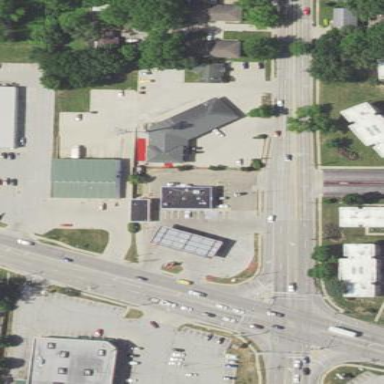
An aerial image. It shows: Fuel station.